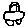
Label: car